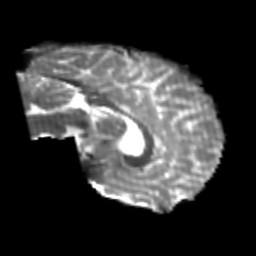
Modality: T2w
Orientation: sagittal
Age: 25
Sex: male
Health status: healthy
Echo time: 0.074 s